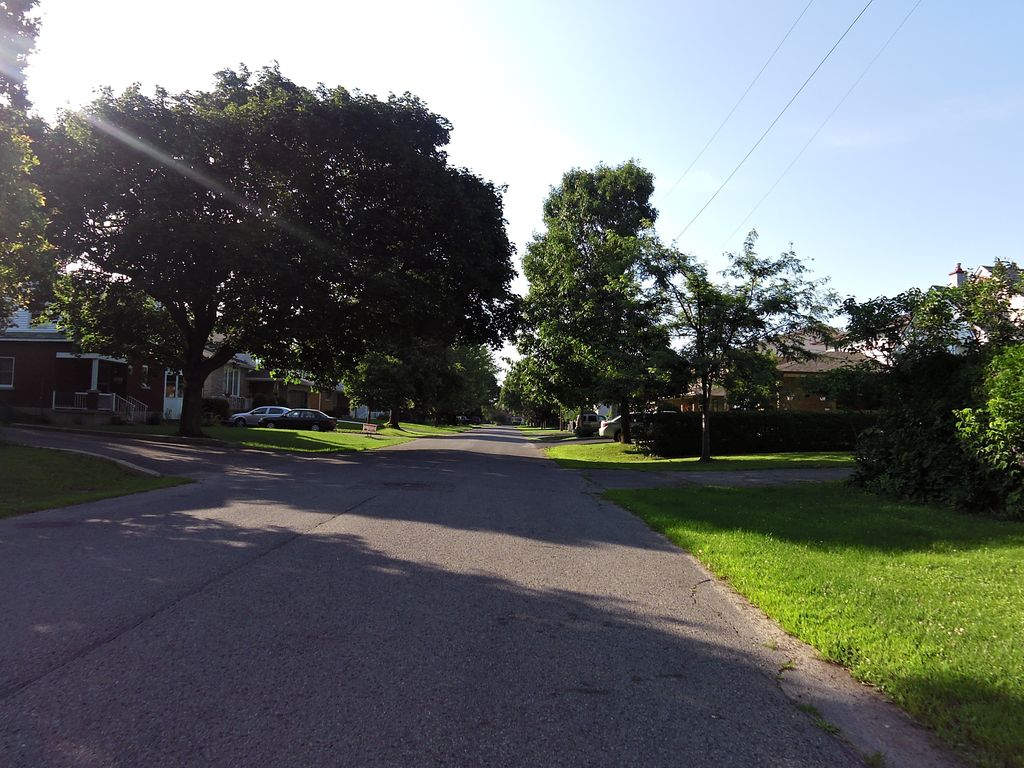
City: ottawa-gatineau